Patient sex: F
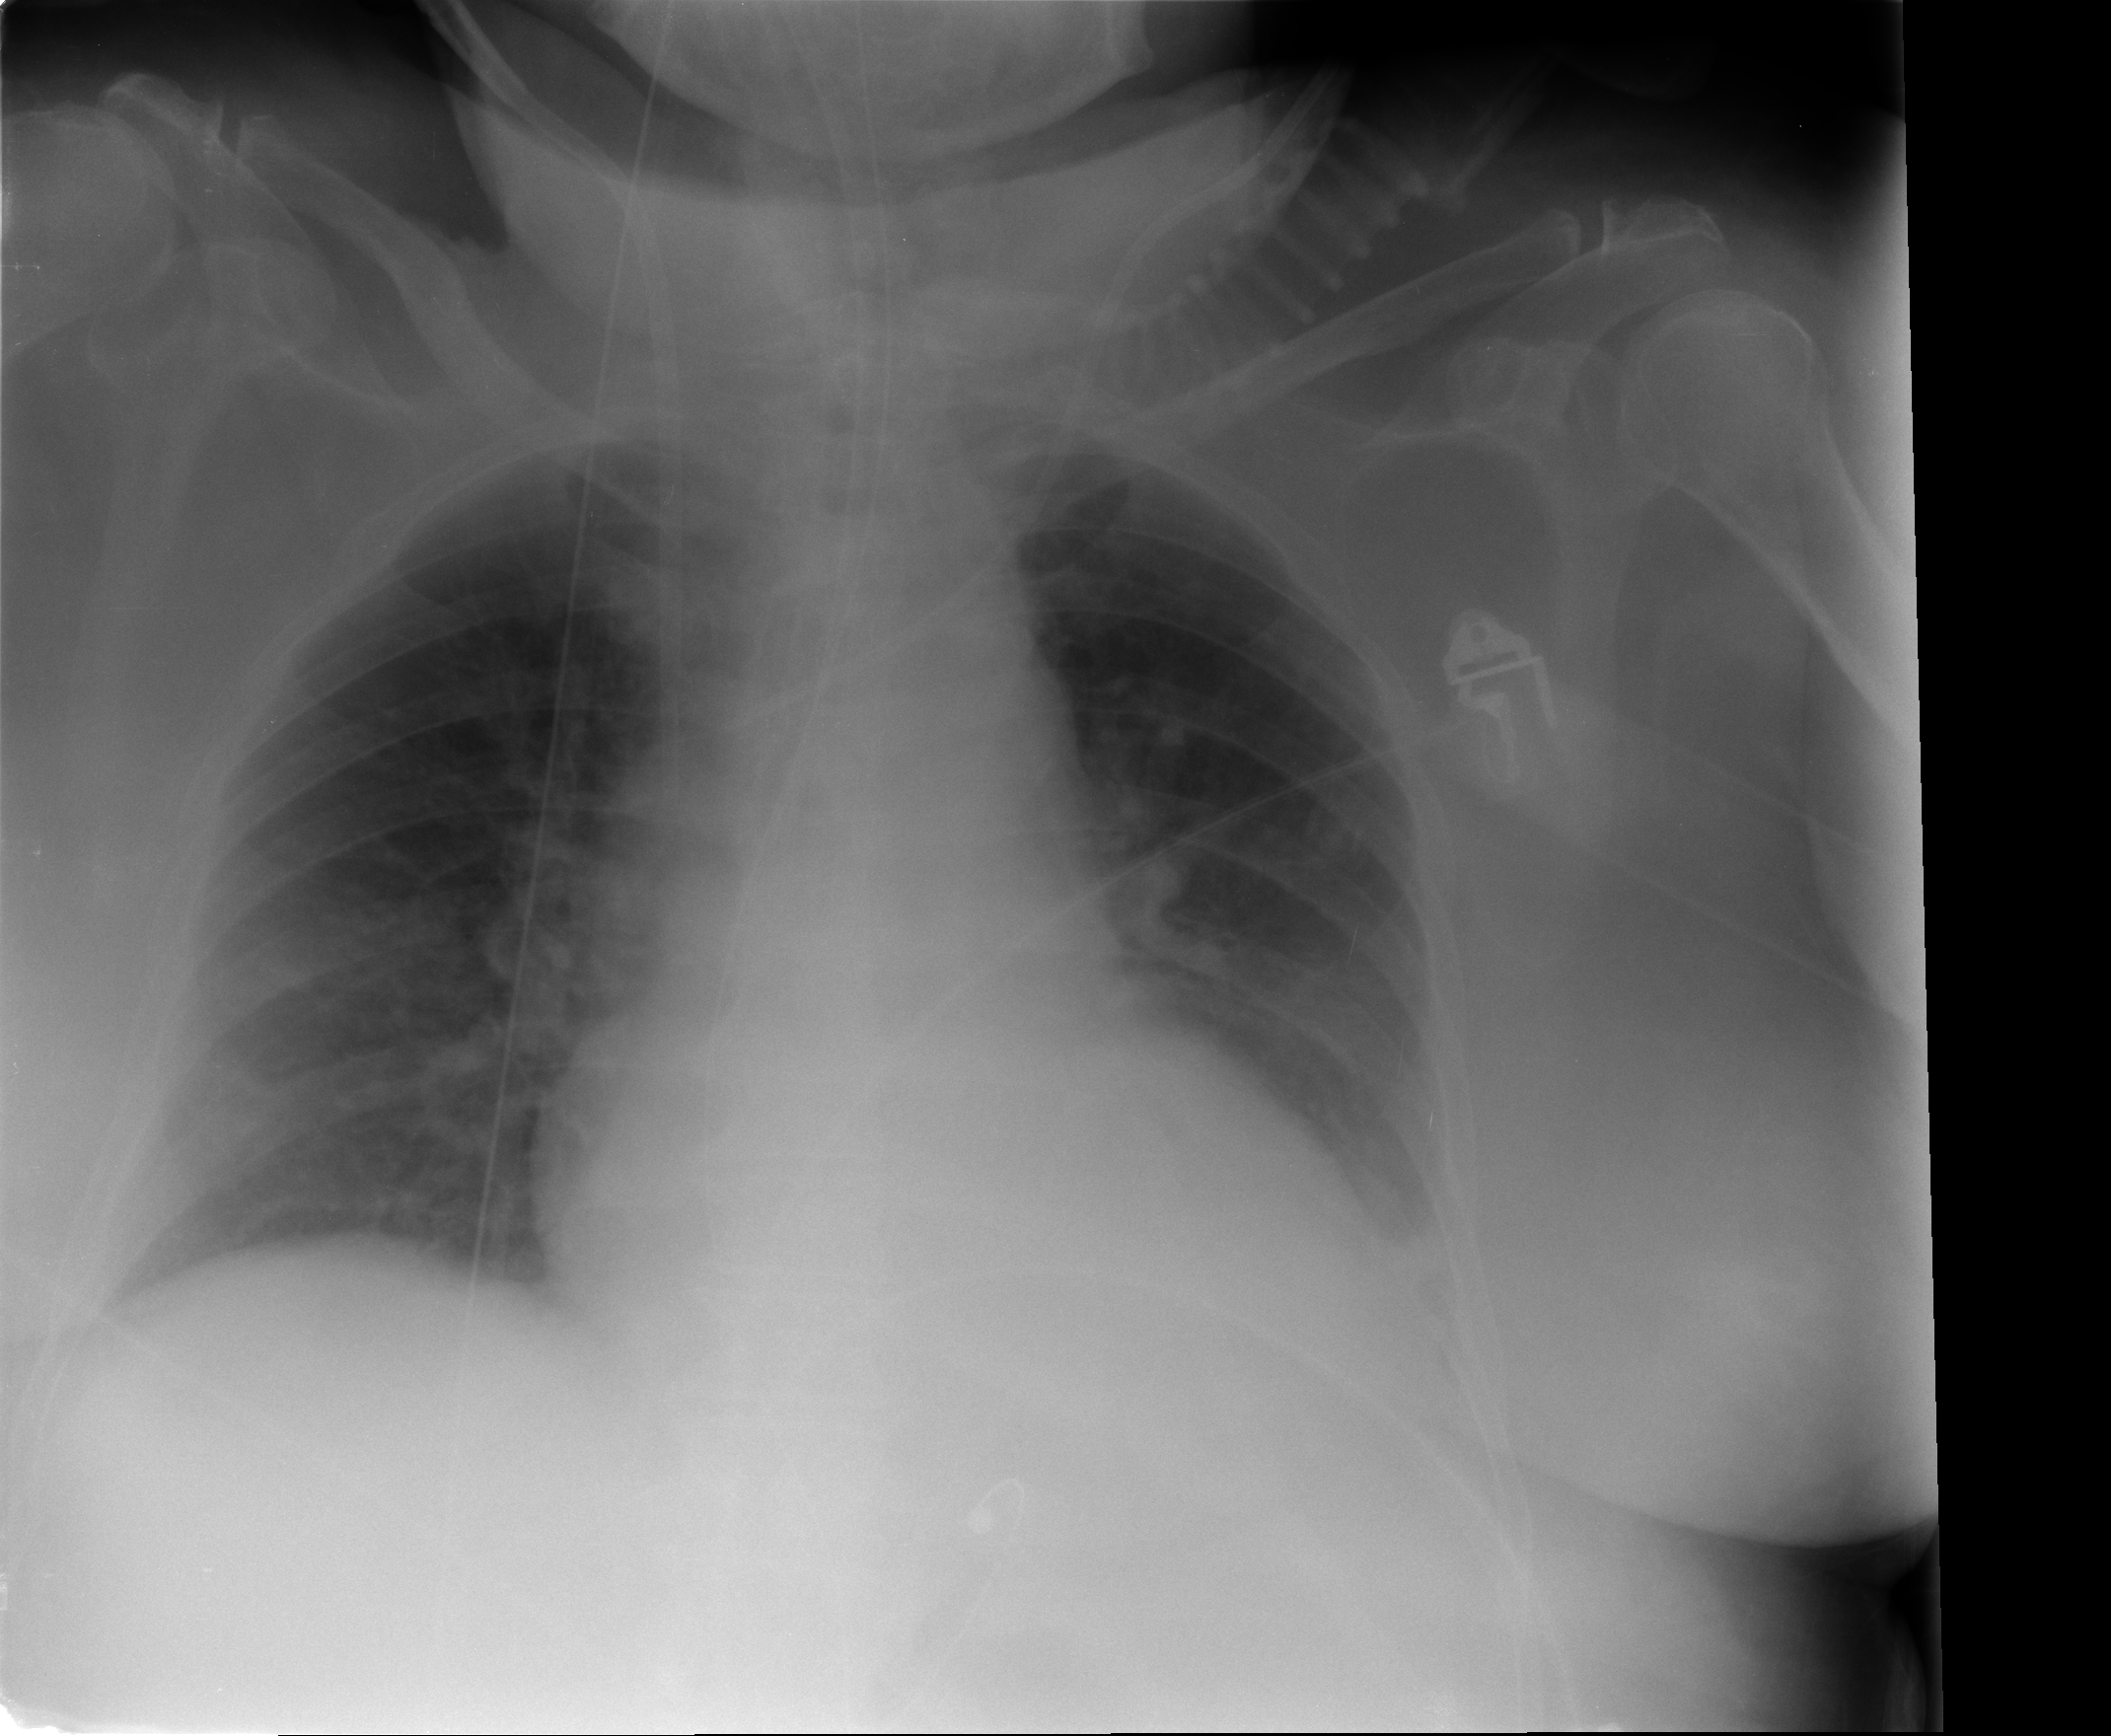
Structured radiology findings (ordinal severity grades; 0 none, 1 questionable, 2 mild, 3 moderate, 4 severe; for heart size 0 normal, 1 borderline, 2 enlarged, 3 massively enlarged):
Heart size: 2
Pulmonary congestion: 1
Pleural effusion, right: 0
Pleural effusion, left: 2
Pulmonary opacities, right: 0
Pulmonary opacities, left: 0
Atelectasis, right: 0
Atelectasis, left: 2